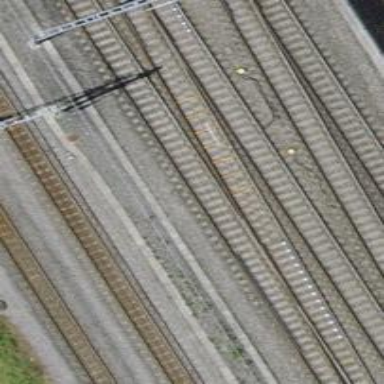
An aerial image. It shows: Single railway track with electrified contact line.